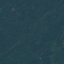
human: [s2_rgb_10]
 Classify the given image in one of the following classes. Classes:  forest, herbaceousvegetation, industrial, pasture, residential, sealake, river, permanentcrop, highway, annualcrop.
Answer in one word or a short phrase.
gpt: Forest